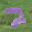
Label: 2